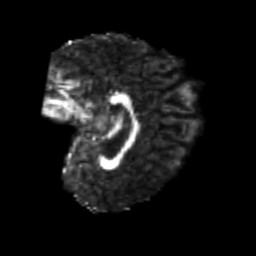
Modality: FA
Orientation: sagittal
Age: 25
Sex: female
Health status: healthy
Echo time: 0.074 s